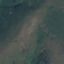
Land use / land cover: HerbaceousVegetation